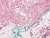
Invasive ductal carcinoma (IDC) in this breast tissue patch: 0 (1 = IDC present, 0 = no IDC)